Field crop: maize
Growth stage: 2
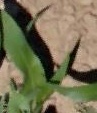
Species: maize